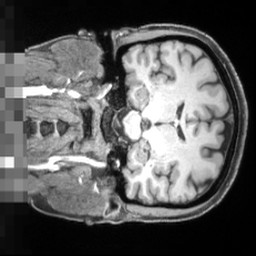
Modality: T1w
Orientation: coronal
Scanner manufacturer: siemens
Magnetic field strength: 3 T
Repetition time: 2.55 s